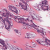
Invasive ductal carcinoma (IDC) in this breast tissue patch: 1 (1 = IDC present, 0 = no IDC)